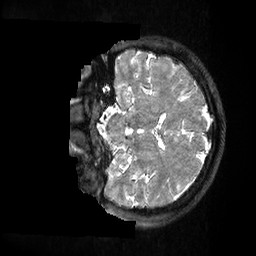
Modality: T2w
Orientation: coronal
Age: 39
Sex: female
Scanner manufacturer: ge
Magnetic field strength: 3 T
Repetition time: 3.202 s
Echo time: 0.05862 s